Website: apple
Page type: customer-info-address
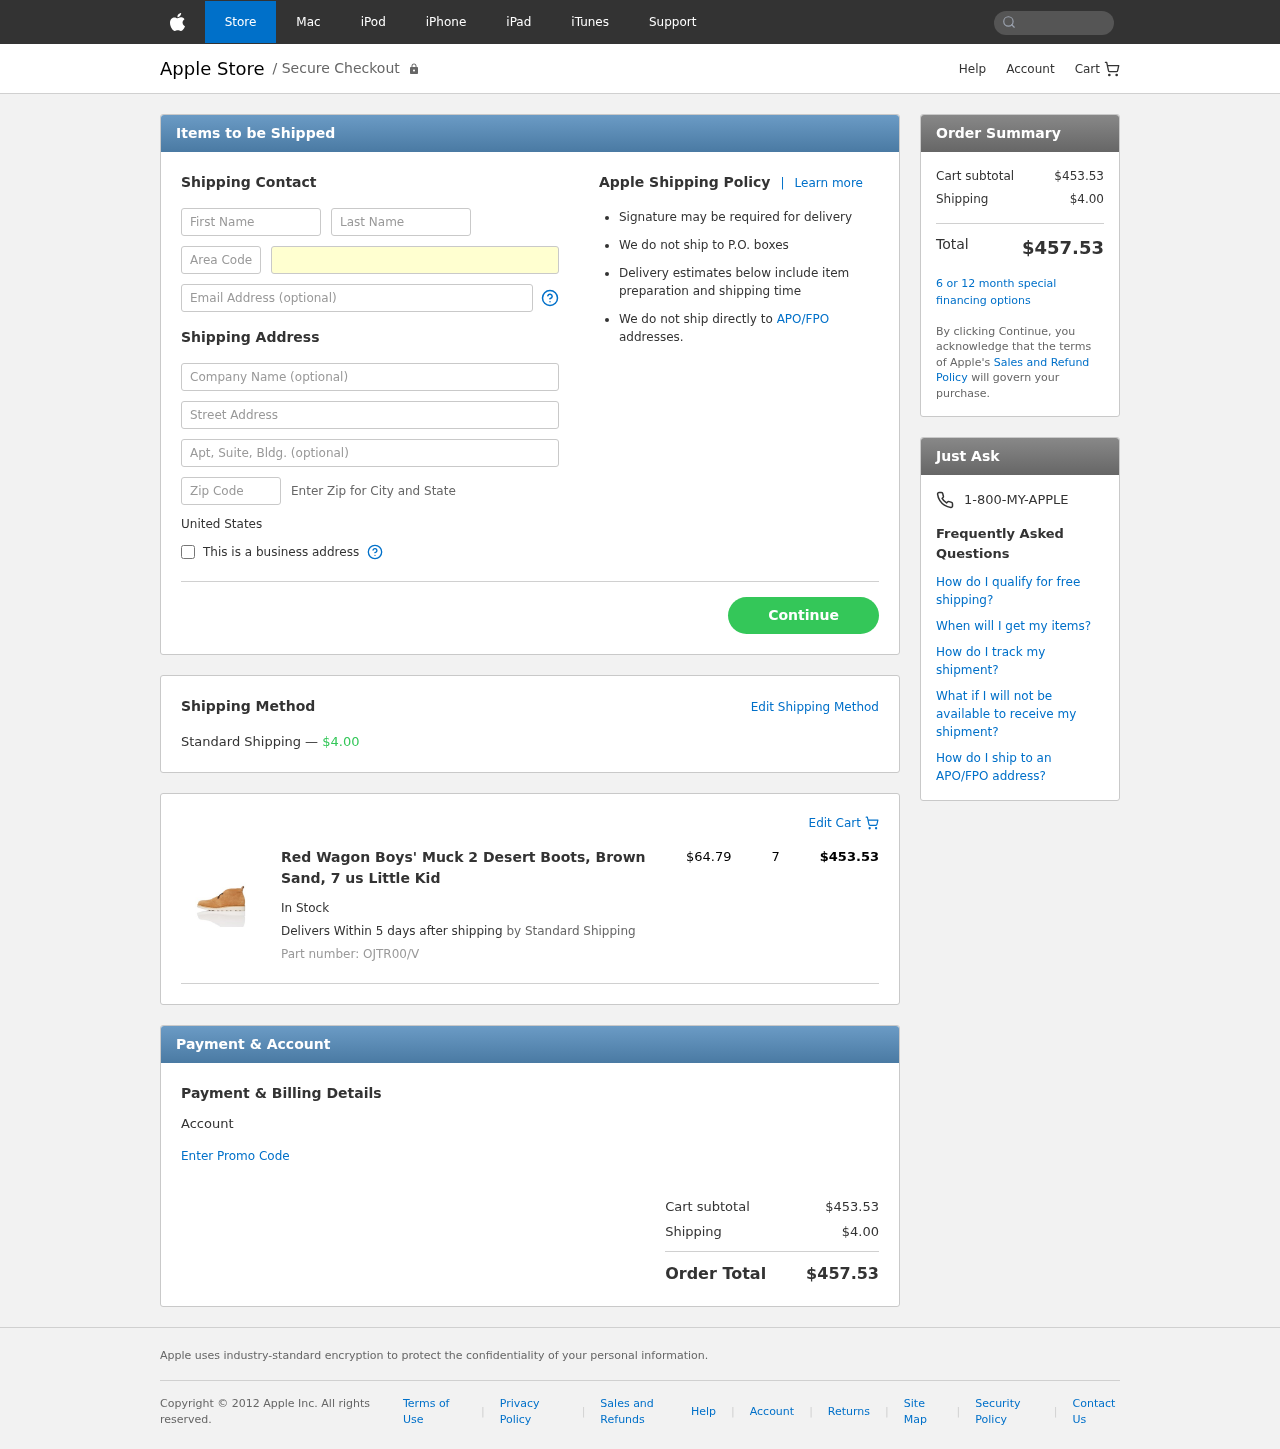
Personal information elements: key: PII_COUNTRY
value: United States
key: PII_FIRSTNAME
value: Cynthia
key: PII_LASTNAME
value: Bryant
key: PII_PHONE_AREA
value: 614
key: PII_PHONE_LINE
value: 7120
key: PII_EMAIL
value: cynthia.bryant@yahoo.com
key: PII_COMPANY
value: Jones, Johnson and Williams
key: PII_STREET
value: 179 Daniel Bridge Suite 084
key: PII_STREET2
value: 899 Robert Rapid Apt. 068
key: PII_POSTCODE
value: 26864
Product elements: key: PRODUCT1_NAME
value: Red Wagon Boys' Muck 2 Desert Boots, Brown Sand, 7 us Little Kid
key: PRODUCT1_PRICE
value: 64.79
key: PRODUCT1_QUANTITY
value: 7
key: PRODUCT1_SKU
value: OJTR00/V
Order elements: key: ORDER_SHIPPING_COST
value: $4.00
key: ORDER_ITEM_TOTAL
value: $453.53
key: ORDER_SUBTOTAL
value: $453.53
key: ORDER_TOTAL
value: $457.53